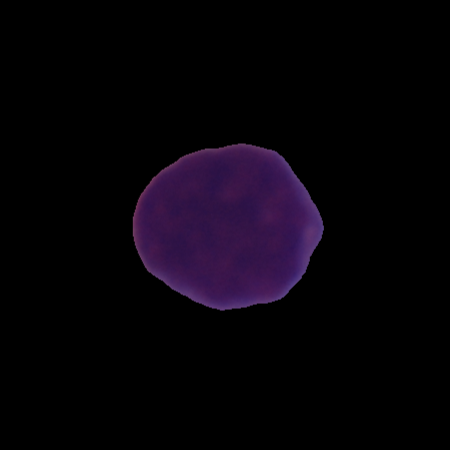
Label: cancer